Question: I am having some trouble understanding the <URL>. I am stuck on step number 11:
'''
Click on the "ant build.xml and run" link in the build section of the editor.
'''
They also show a picture:

I am very new to this, so if someone would be kind enough to show me how to get to this screen, I would be very thankful.
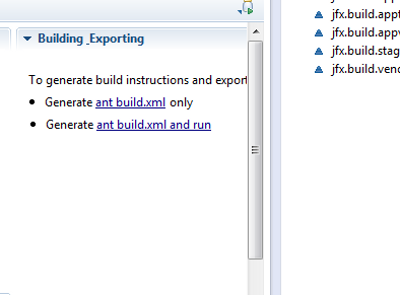
Answer: if you open the build.fxbuild file you should see this UI, not?